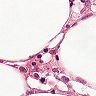
Metastatic tissue present: no